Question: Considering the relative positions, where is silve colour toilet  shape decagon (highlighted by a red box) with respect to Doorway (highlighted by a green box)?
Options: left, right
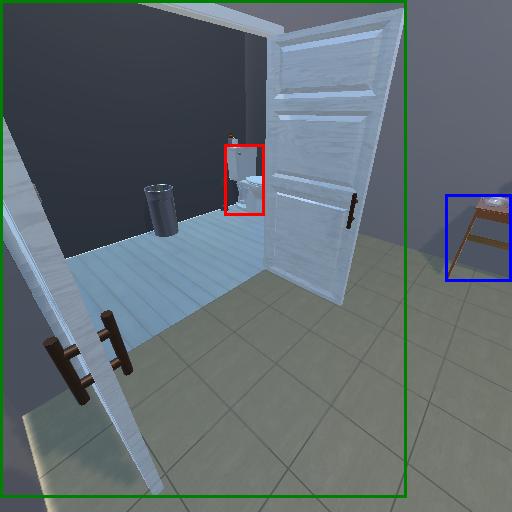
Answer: left